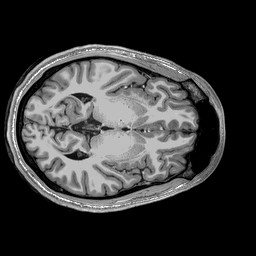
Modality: T1w
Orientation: coronal
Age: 25
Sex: male